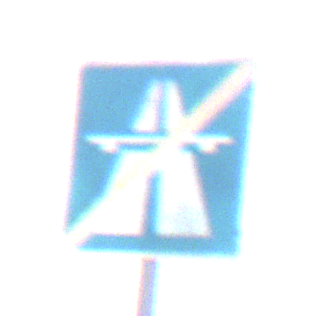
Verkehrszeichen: EndeAutbahn
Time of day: MorningAfternoon
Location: Outdoor (Suburban)
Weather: Overcast
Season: NotSpecified
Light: Natural